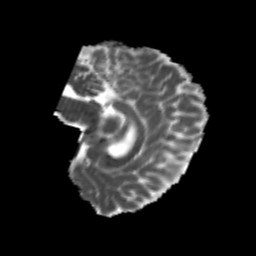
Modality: MD
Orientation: sagittal
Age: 24
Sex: female
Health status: healthy
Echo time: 0.074 s